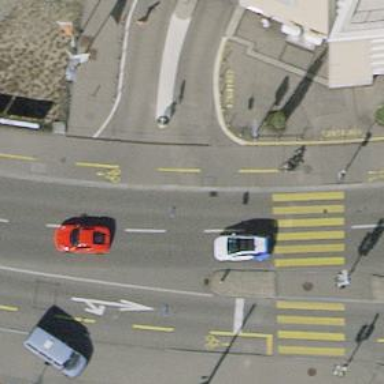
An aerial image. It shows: Unmarked crossing with traffic calming table on the road.